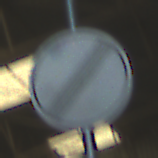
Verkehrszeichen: EndeSaemtlicherBegrenzungen
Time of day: Midday
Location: Indoor (Urban)
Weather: NotSpecified
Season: NotSpecified
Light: Natural